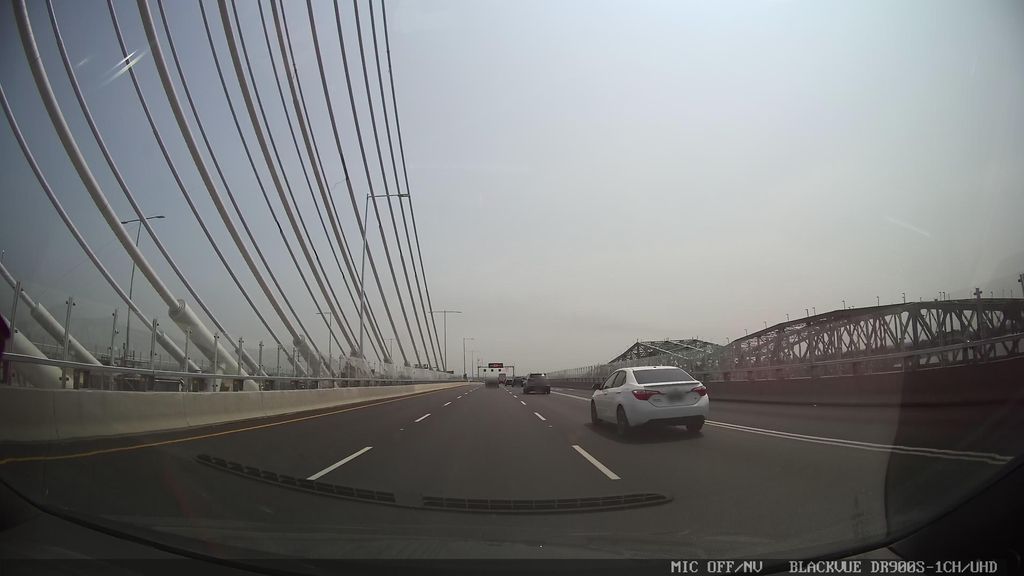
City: montreal